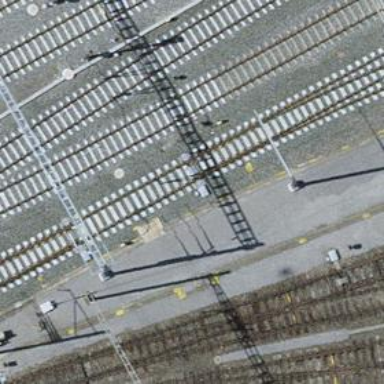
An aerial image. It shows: Railway switch.